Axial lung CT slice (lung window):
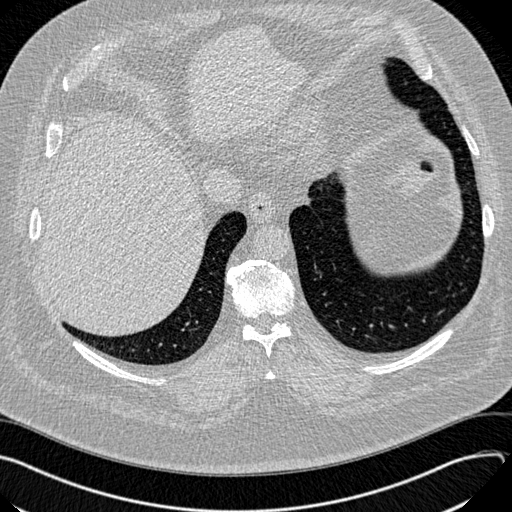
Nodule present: no